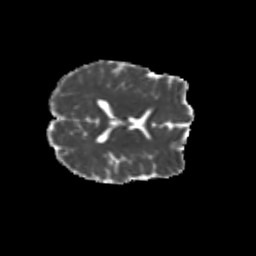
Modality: MD
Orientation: axial
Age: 31
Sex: female
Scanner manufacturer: siemens
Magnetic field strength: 3 T
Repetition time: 3.5 s
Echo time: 0.104 s